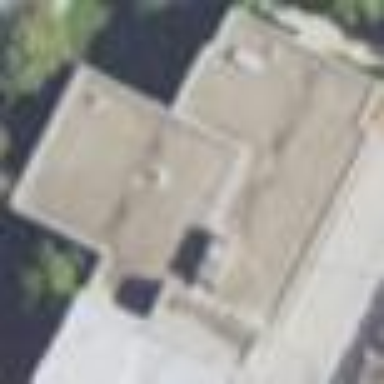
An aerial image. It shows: School building.